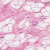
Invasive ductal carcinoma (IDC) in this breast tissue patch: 0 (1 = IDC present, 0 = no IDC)